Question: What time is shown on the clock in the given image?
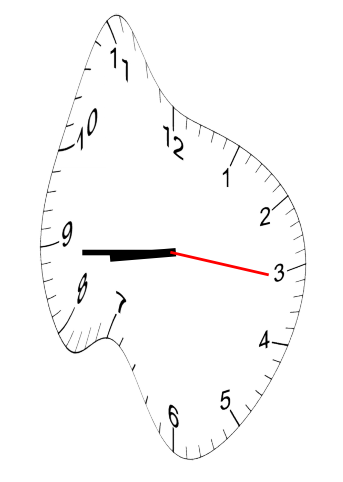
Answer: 08:44:16